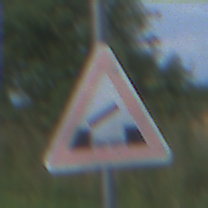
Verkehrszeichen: BeweglicheBruecke
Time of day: MorningAfternoon
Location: Outdoor (Nature)
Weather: PartlyCloudy
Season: NotSpecified
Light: Natural